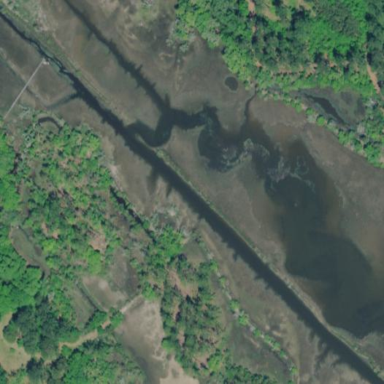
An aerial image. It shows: Marsh wetland with tidal influence.